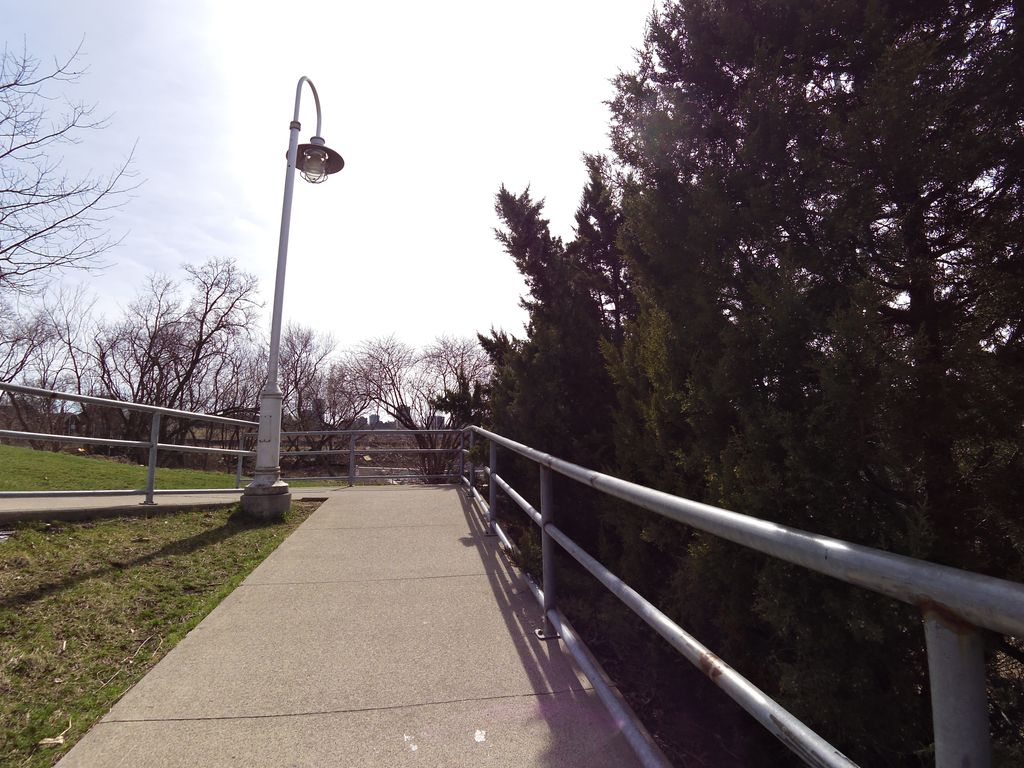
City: hamilton